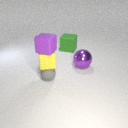
small purple rubber cube above small gray rubber sphere